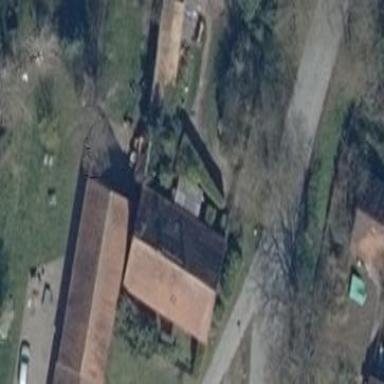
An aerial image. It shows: Simple house.